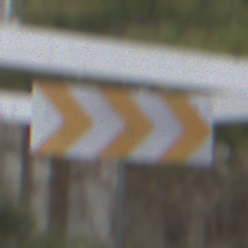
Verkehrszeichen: RichtungstafelnInKurvenGrossLinks
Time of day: Midday
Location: Outdoor (Urban)
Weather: Overcast
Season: NotSpecified
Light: Natural